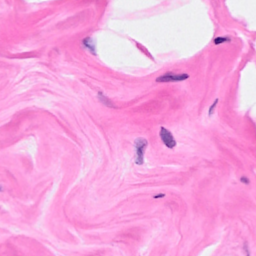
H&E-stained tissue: Breast